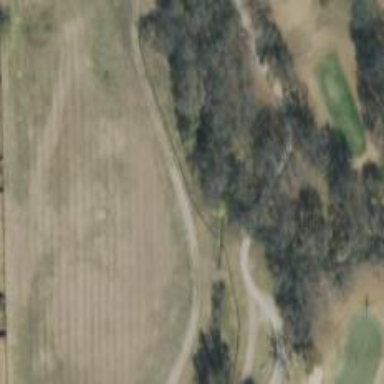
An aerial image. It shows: Path for both roads and golfers.